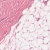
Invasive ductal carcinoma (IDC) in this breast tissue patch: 0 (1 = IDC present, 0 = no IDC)